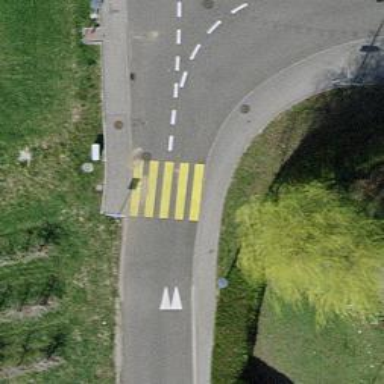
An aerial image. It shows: Uncontrolled crossing on the road.